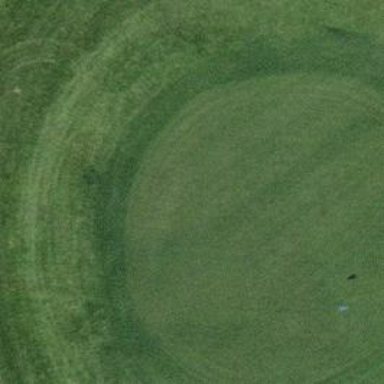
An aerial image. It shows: Golf green.